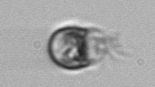
Label: Balanion